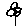
Label: flower